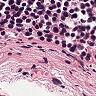
Metastatic tissue present: no